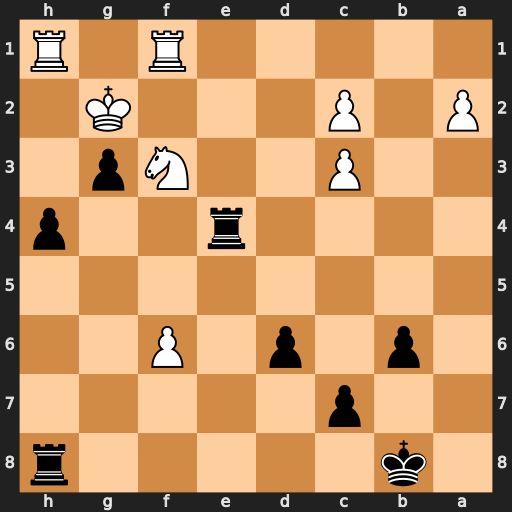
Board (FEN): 1k5r/2p5/1p1p1P2/8/4r2p/2P2Np1/P1P3K1/5R1R
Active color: b
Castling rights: -
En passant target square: -
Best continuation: Re2+ Kg1 g2